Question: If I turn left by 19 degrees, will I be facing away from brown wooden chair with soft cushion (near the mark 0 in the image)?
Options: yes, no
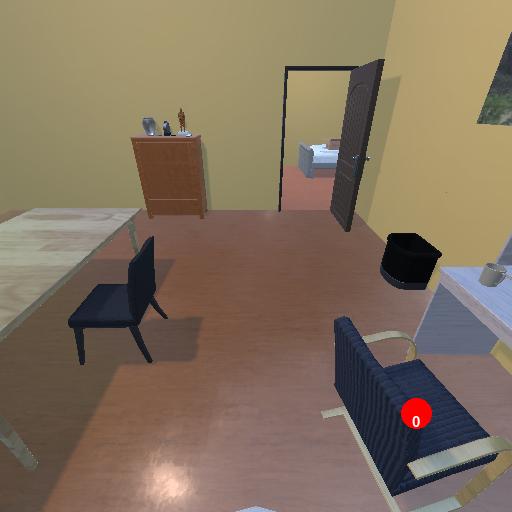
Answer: yes